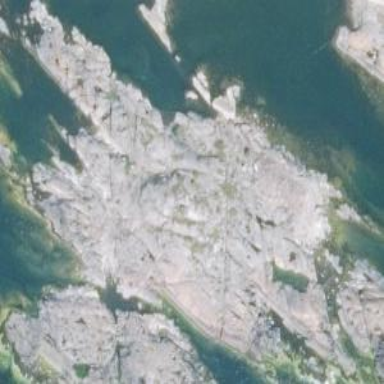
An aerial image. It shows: Islet along the natural coastline.